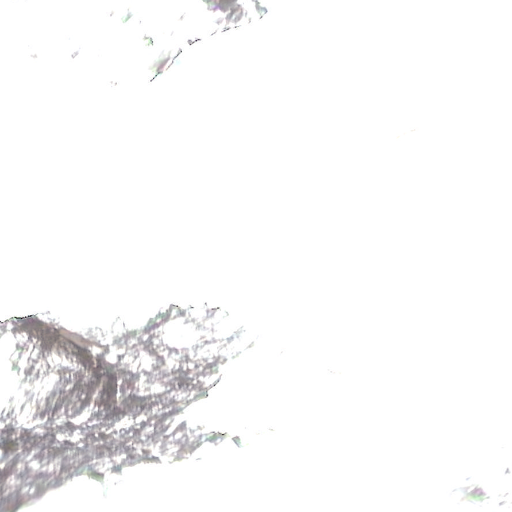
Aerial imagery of ridge(s) in Alaska named Waxell Ridge containing only unknown